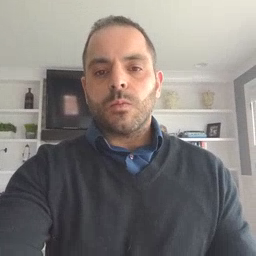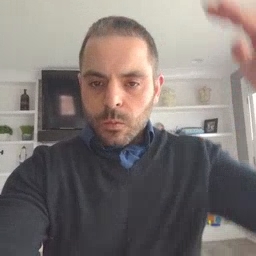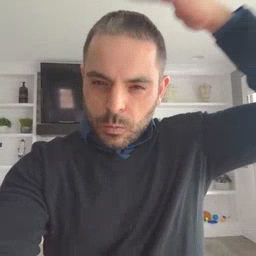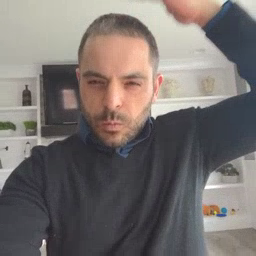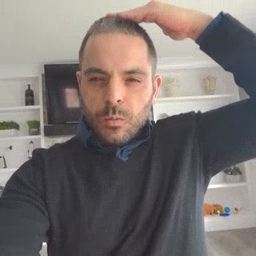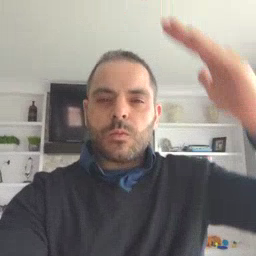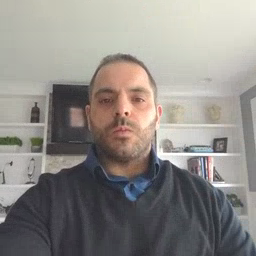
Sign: hat